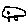
Label: car